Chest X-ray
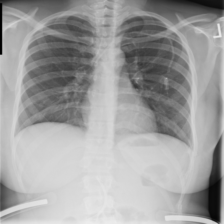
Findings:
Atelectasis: negative
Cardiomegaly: negative
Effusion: negative
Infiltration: negative
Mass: negative
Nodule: negative
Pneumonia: negative
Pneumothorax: negative
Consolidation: negative
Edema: negative
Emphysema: negative
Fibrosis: negative
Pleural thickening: negative
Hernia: negative